Field crop: maize
Growth stage: 2
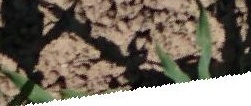
Species: maize